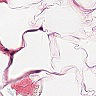
Metastatic tissue present: no